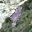
Label: 4